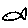
Label: fish